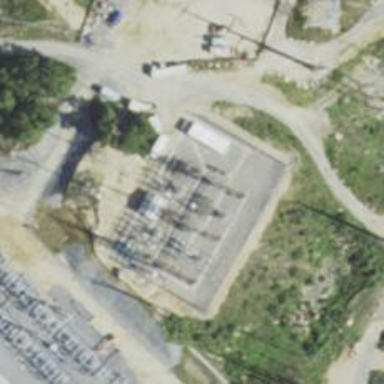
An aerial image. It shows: Switch used for power control.